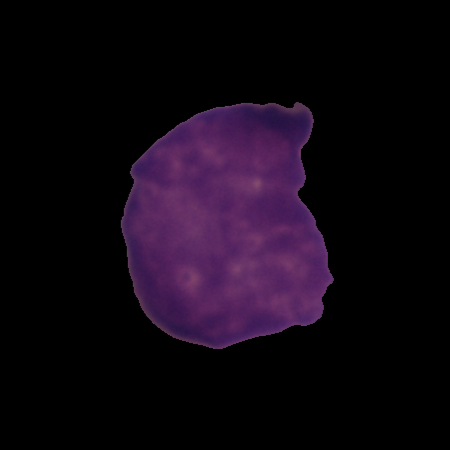
Label: cancer